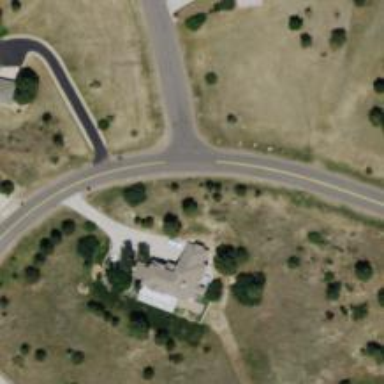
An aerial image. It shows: Driveway leading to service road.